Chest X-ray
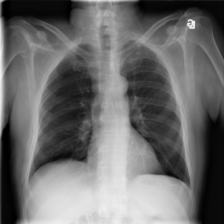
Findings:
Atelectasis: negative
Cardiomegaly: negative
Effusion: negative
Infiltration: negative
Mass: negative
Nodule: negative
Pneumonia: negative
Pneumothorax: negative
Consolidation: negative
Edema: negative
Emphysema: negative
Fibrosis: negative
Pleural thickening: negative
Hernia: negative